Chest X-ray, AP view. Patient: 72 years old, sex F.
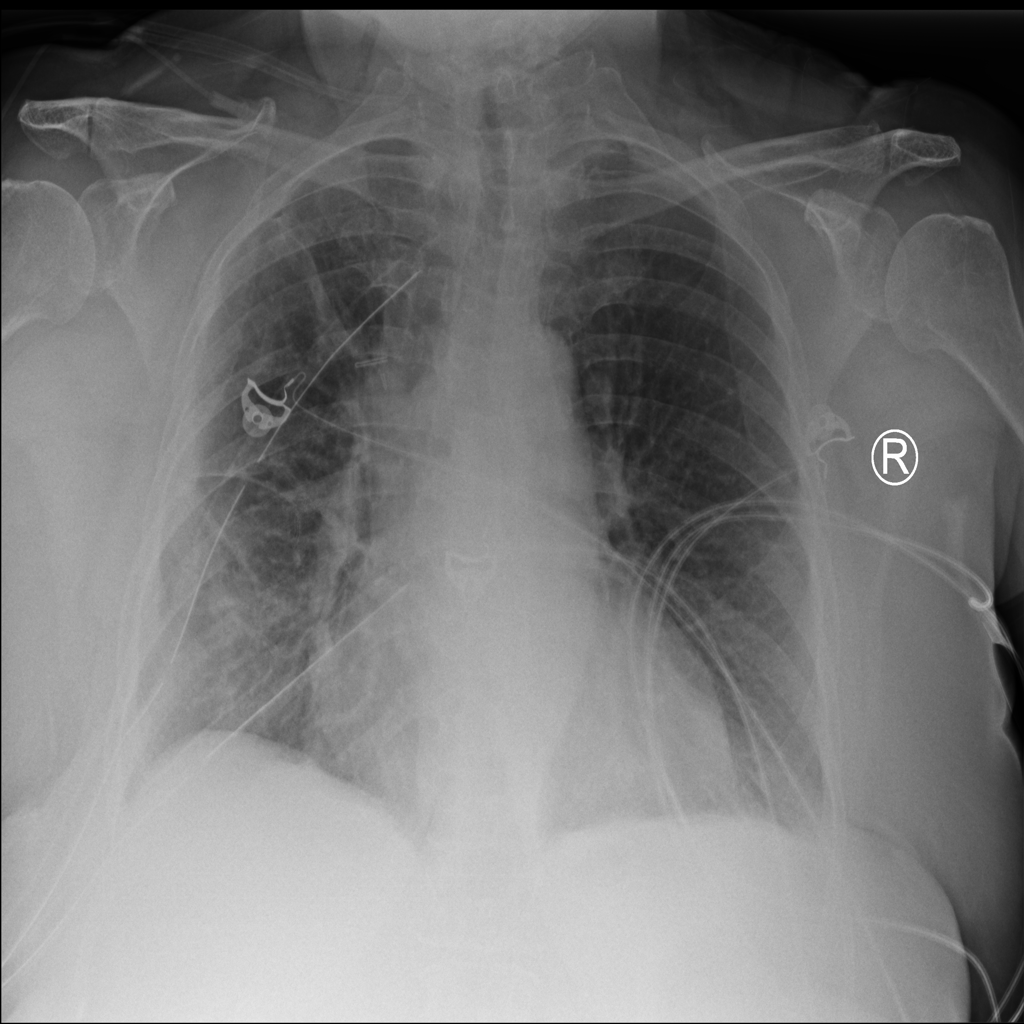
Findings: Pneumonia